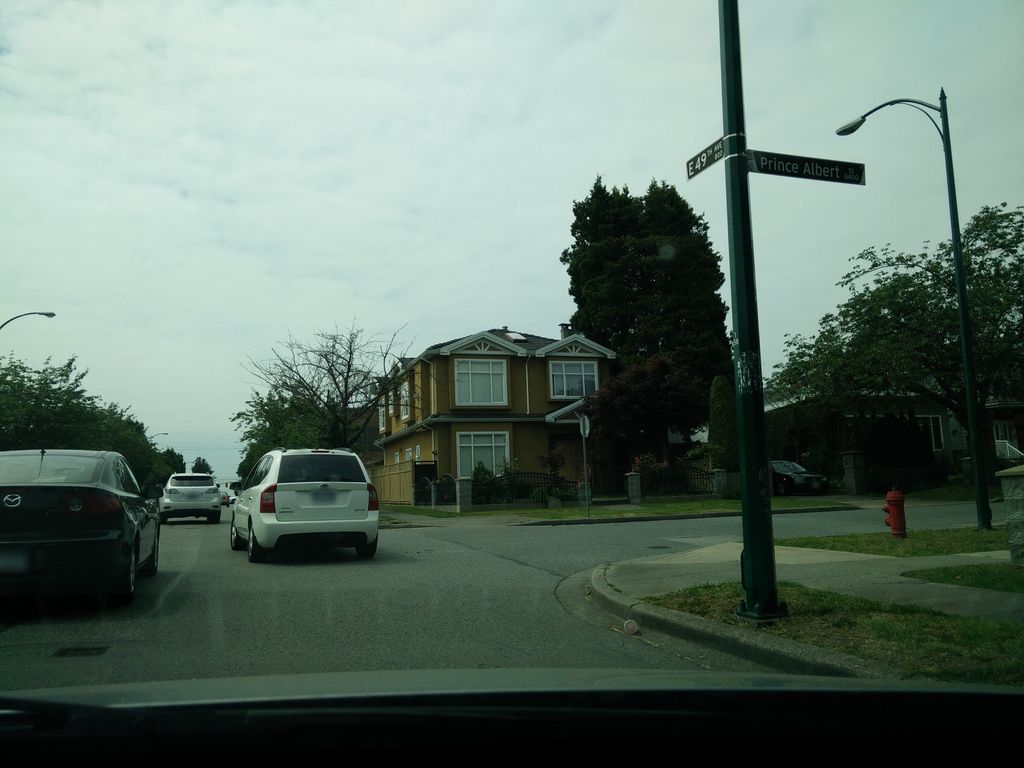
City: vancouver